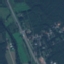
Land use / land cover: Highway